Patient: sex M, age 30
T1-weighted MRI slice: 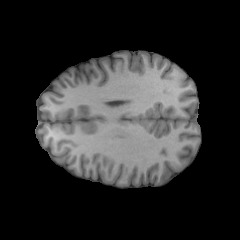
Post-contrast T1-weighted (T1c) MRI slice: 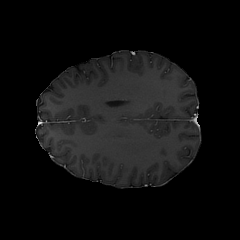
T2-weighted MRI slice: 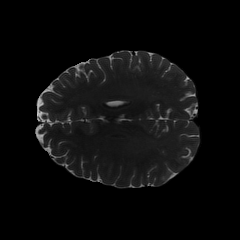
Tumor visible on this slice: no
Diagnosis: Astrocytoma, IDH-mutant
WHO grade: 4